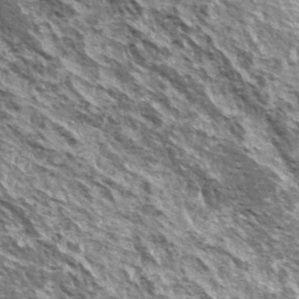
Label: frost